Question: I've created a class 'UploadToImgurTask' as an AsyncTask that takes a single file path parameter, creates and sets an MultiPartEntity, and then uses Apache HttpClient to upload the image with said entity. The JSON response from Imgur is saved in a JSONObject, the contents of which I display in LogCat for my own understanding.
Here's a screenshot of the JSON I receive from Imgur:

I looked up error Status 401 on api.imgur.com and it says that I need to authenticate using OAuth the fact that Imgur has stated very clearly that apps do not need to use OAuth if images are being uploaded anonymously (which is what I am doing right now).
'''
class UploadToImgurTask extends AsyncTask<String, Void, Boolean> {
String upload_to;
@Override
protected Boolean doInBackground(String... params) {
final String upload_to = "https://api.imgur.com/3/upload.json";
final String API_key = "API_KEY";
final String TAG = "Awais";
HttpClient httpClient = new DefaultHttpClient();
HttpContext localContext = new BasicHttpContext();
HttpPost httpPost = new HttpPost(upload_to);
try {
final MultipartEntity entity = new MultipartEntity(
HttpMultipartMode.BROWSER_COMPATIBLE);
entity.addPart("image", new FileBody(new File(params[0])));
entity.addPart("key", new StringBody(API_key));
httpPost.setEntity(entity);
final HttpResponse response = httpClient.execute(httpPost,
localContext);
final String response_string = EntityUtils.toString(response
.getEntity());
final JSONObject json = new JSONObject(response_string);
Log.d("JSON", json.toString()); //for my own understanding
return true;
} catch (Exception e) {
e.printStackTrace();
}
return false;
}
}
'''
---
After doInBackground returns the link to the uploaded image to onPostExecute, I want to copy it to the system clipboard, but Eclipse keeps saying getSystemService(String) isn't defined within my ASyncTask class.
There is no legit way to return link (a String) back to the main thread, so I have to do whatever I have to do within onPostExecute within UploadToImgurTask (which extends ASyncTask)
'''
@Override
protected void onPostExecute(String result) {
super.onPostExecute(result);
ClipboardManager clipboard = (ClipboardManager) getSystemService(Context.CLIPBOARD_SERVICE);
ClipData clip = ClipData.newPlainText("label", "Text to copy");
clipboard.setPrimaryClip(clip);
}
'''
What's causing the problem?
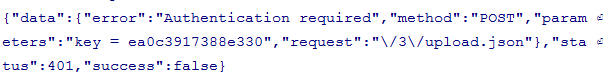
Answer: From the api.imgur.com documentation, emphasis is mine:
> The API requires each client to use OAuth 2 authentication. This means
you'll have to register your application, and generate an access_code
if you'd like to log in as a user.. This also
works if you'd like to upload images anonymously (without the image
being tied to an account), or if you'd like to create an anonymous
album. This lets us know which application is accessing the API.Authorization: Client-ID YOUR_CLIENT_ID
Its quite clear you need to add an authorization header to your request in order for it to work. With the Apache HttpClient its as simple as this:
'''
httpPost.setHeader("Authorization", yourClientId);
'''